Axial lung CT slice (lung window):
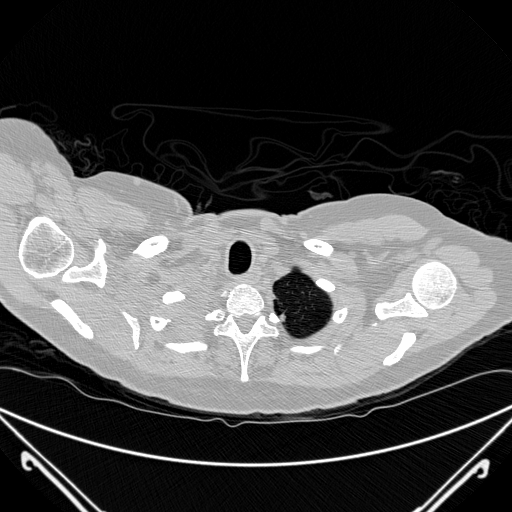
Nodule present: no